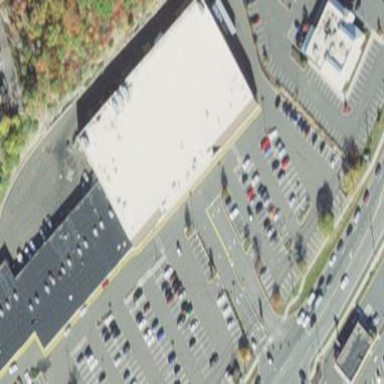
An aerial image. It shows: Retail area.